Question: jquery ui menubar is added to application.
Every menu item starts at next row and bullet in IE9 appears in first column:

In firefox bullet appears before every menu item.
How to force all menubar items in same row ?
Page source is:
'''
<!DOCTYPE html PUBLIC "-//W3C//DTD XHTML 1.0 Strict//EN" "http://www.w3.org/TR/xhtml1/DTD/xhtml1-strict.dtd">
<html xmlns="http://www.w3.org/1999/xhtml">
<head>
<link rel="stylesheet" href="themes/base/jquery.ui.all.css" type="text/css" title="ui-theme" />
<link href="../../Content/Css/Site.css" rel="stylesheet" type="text/css" />
<script type="text/javascript" src="/Scripts/jquery/jquery-1.8.3.js"></script>
<script src="/Scripts/jquery-ui-1.9.2.custom.js" type="text/javascript"></script>
<script type="text/javascript" src="/Scripts/menubar.js"></script>
<script type="text/javascript">
$(function () {
$("#bar1").menubar({
autoExpand: true,
select: function (event, ui) {
if (ui.item.context.href == null) {
// Enter is pressed
location.href = ui.item[0].firstChild.href;
return;
}
location.href = ui.item.context.href;
}
});
$('#bar1').css('display', 'block');
});
</script>
</head>
<body>
<div id="container">
<ul id="bar1">
<li><a href="#About">About</a></li>
<li>
<a href="#File">File</a>
<ul>
<li><a href="#Open...">Open...</a></li>
<li class="ui-state-disabled"><a href="#">Open recent...</a></li>
<li><a href="#Save">Save</a></li>
<li><a href="#Save%20as...">Save as...</a></li>
<li><a href="#Close">Close</a></li>
<li><a href="#Quit">Quit</a></li>
</ul>
</li>
<li>
<a href="#Edit">Edit</a>
<ul>
<li><a href="#Copy">Copy</a></li>
<li><a href="#Cut">Cut</a></li>
<li class="ui-state-disabled"><a href="#">Paste</a></li>
</ul>
</li>
<li>
<a href="#View">View</a>
<ul>
<li><a href="#Fullscreen">Fullscreen</a></li>
<li><a href="#Fit%20into%20view">Fit into view</a></li>
<li>
<a href="#Encoding">Encoding</a>
<ul>
<li><a href="#Auto-detect">Auto-detect</a></li>
<li><a href="#UTF-8">UTF-8</a></li>
<li>
<a href="#UTF-16">UTF-16</a>
<ul>
<li><a href="#Option%201">Option 1</a></li>
<li><a href="#Option%202">Option 2</a></li>
<li><a href="#Option%203">Option 3</a></li>
<li><a href="#Option%204">Option 4</a></li>
</ul>
</li>
</ul>
</li>
<li><a href="#Customize...">Customize...</a></li>
</ul>
</li>
</ul>
'''
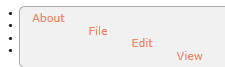
Answer: Your page is not linked with menubar CSS. You can get it here: <URL>